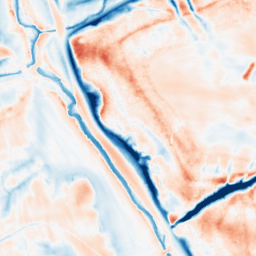
Category: multiscale
Decomposition family: dog_multiscale
Decomposition parameters: sigma_ratio: 2
n_scales: 4
base_sigma: 0.5
Upsampling method: lanczos
Upsampling parameters: scale: 2
Upsampling scale: 2